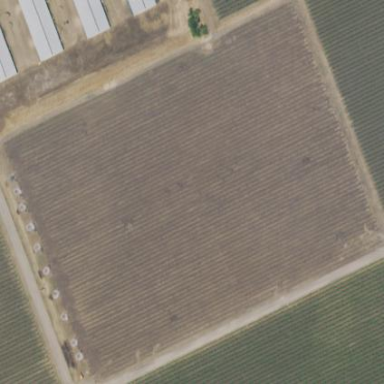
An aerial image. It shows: Vineyard with grape crops.